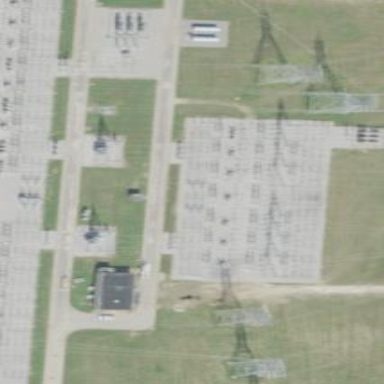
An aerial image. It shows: Outdoor switchgear.